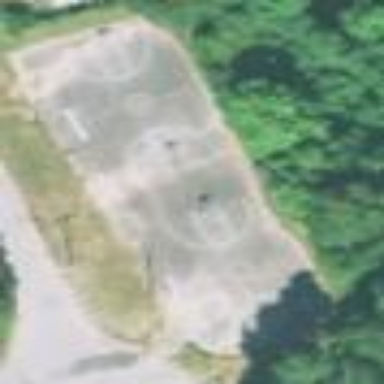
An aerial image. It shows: Basketball court on leisure land pitch.